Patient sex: M
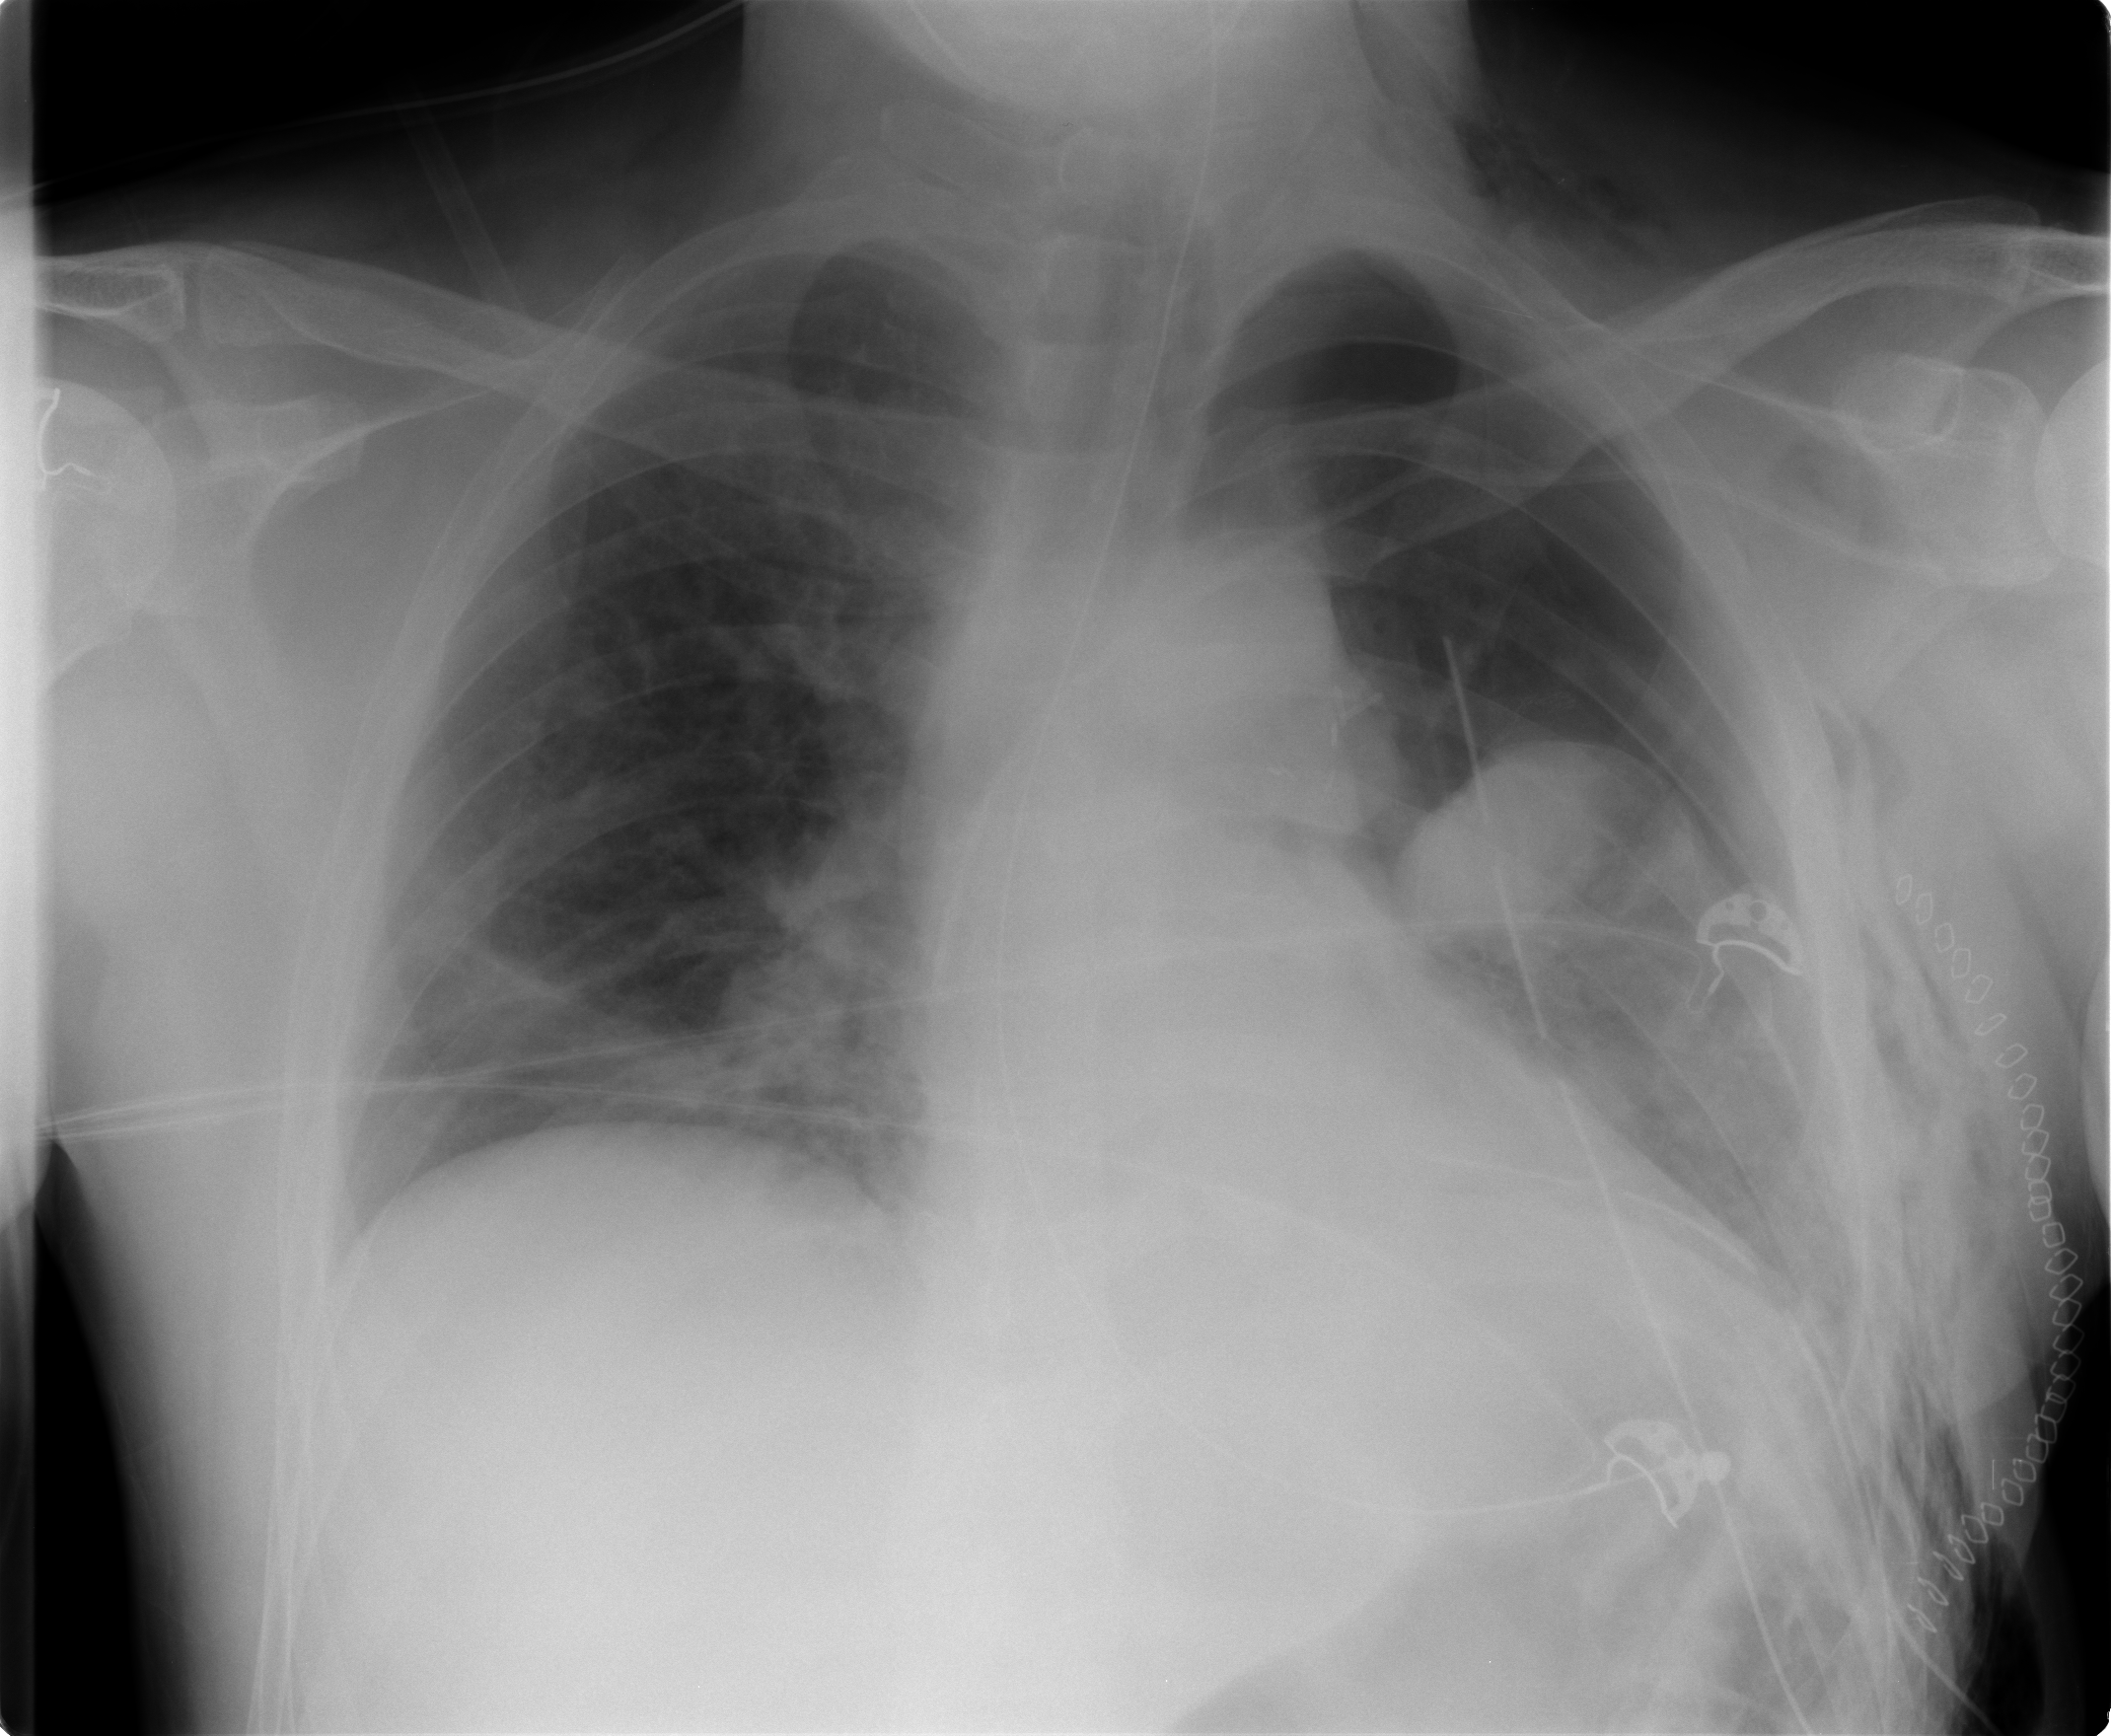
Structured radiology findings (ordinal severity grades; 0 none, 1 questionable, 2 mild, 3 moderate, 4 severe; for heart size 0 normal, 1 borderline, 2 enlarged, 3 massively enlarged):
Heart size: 0
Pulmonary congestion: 0
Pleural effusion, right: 0
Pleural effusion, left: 1
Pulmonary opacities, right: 0
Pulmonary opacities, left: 0
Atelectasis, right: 2
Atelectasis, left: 2